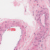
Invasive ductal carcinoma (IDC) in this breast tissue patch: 0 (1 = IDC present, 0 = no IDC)